Question: Got this error message while trying to configure an entitydatasource in the designer:

My .edmx file is in a class library in the same solution. I added the necessary DLL's and copied the connection to the web.config. The weird part is that I can query the database, and get data just fine, so I know my connection string is correct. Has anybody come across this?
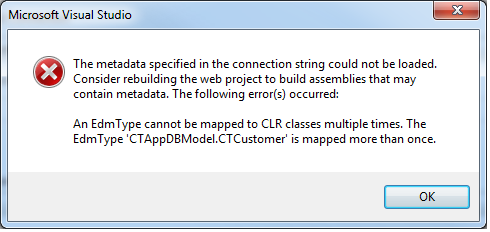
Answer: Try this steps:
Rebuild your solution
Go to your class library app.config
Copy the connectionstring of your created EDMx and paste it to
web.config connectionstring section of your asp.net project ..
I also got this error before and this is what i did.
If this does not work try to delete your edmx file(and its connectionstring on app.config) and recreate it. Then follow the above steps again.
Best Regards